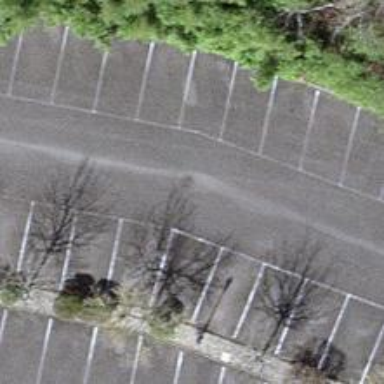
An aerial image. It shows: Road serving as parking aisle.